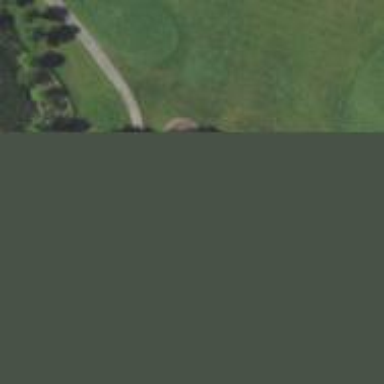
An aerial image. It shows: Service road used as golf cart path.